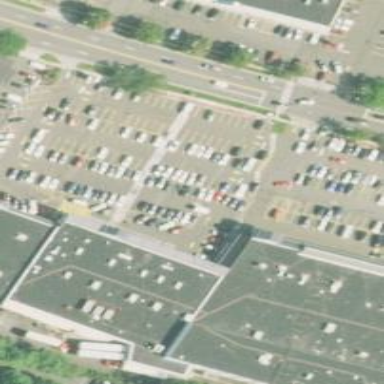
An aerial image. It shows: Supermarket.